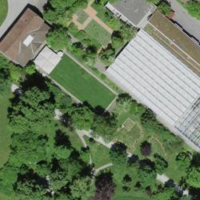
EUNIS habitat code: 55
Species observed at this site:
Geranium molle
Centaurea scabiosa
Fagus sylvatica
Cotinus coggygria
Passer domesticus
Cornus sanguinea
Osmia cornuta